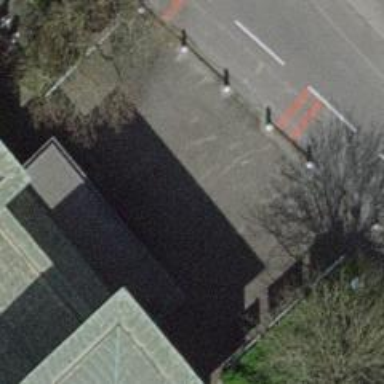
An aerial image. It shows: Pedestrian road.